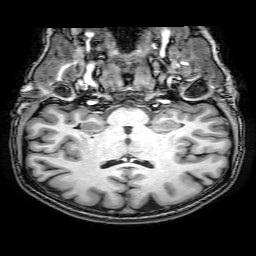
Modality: T1w
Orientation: sagittal
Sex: female
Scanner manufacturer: philips
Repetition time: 0.00807 s
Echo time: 0.00369 s